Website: lowes
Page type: billing-address
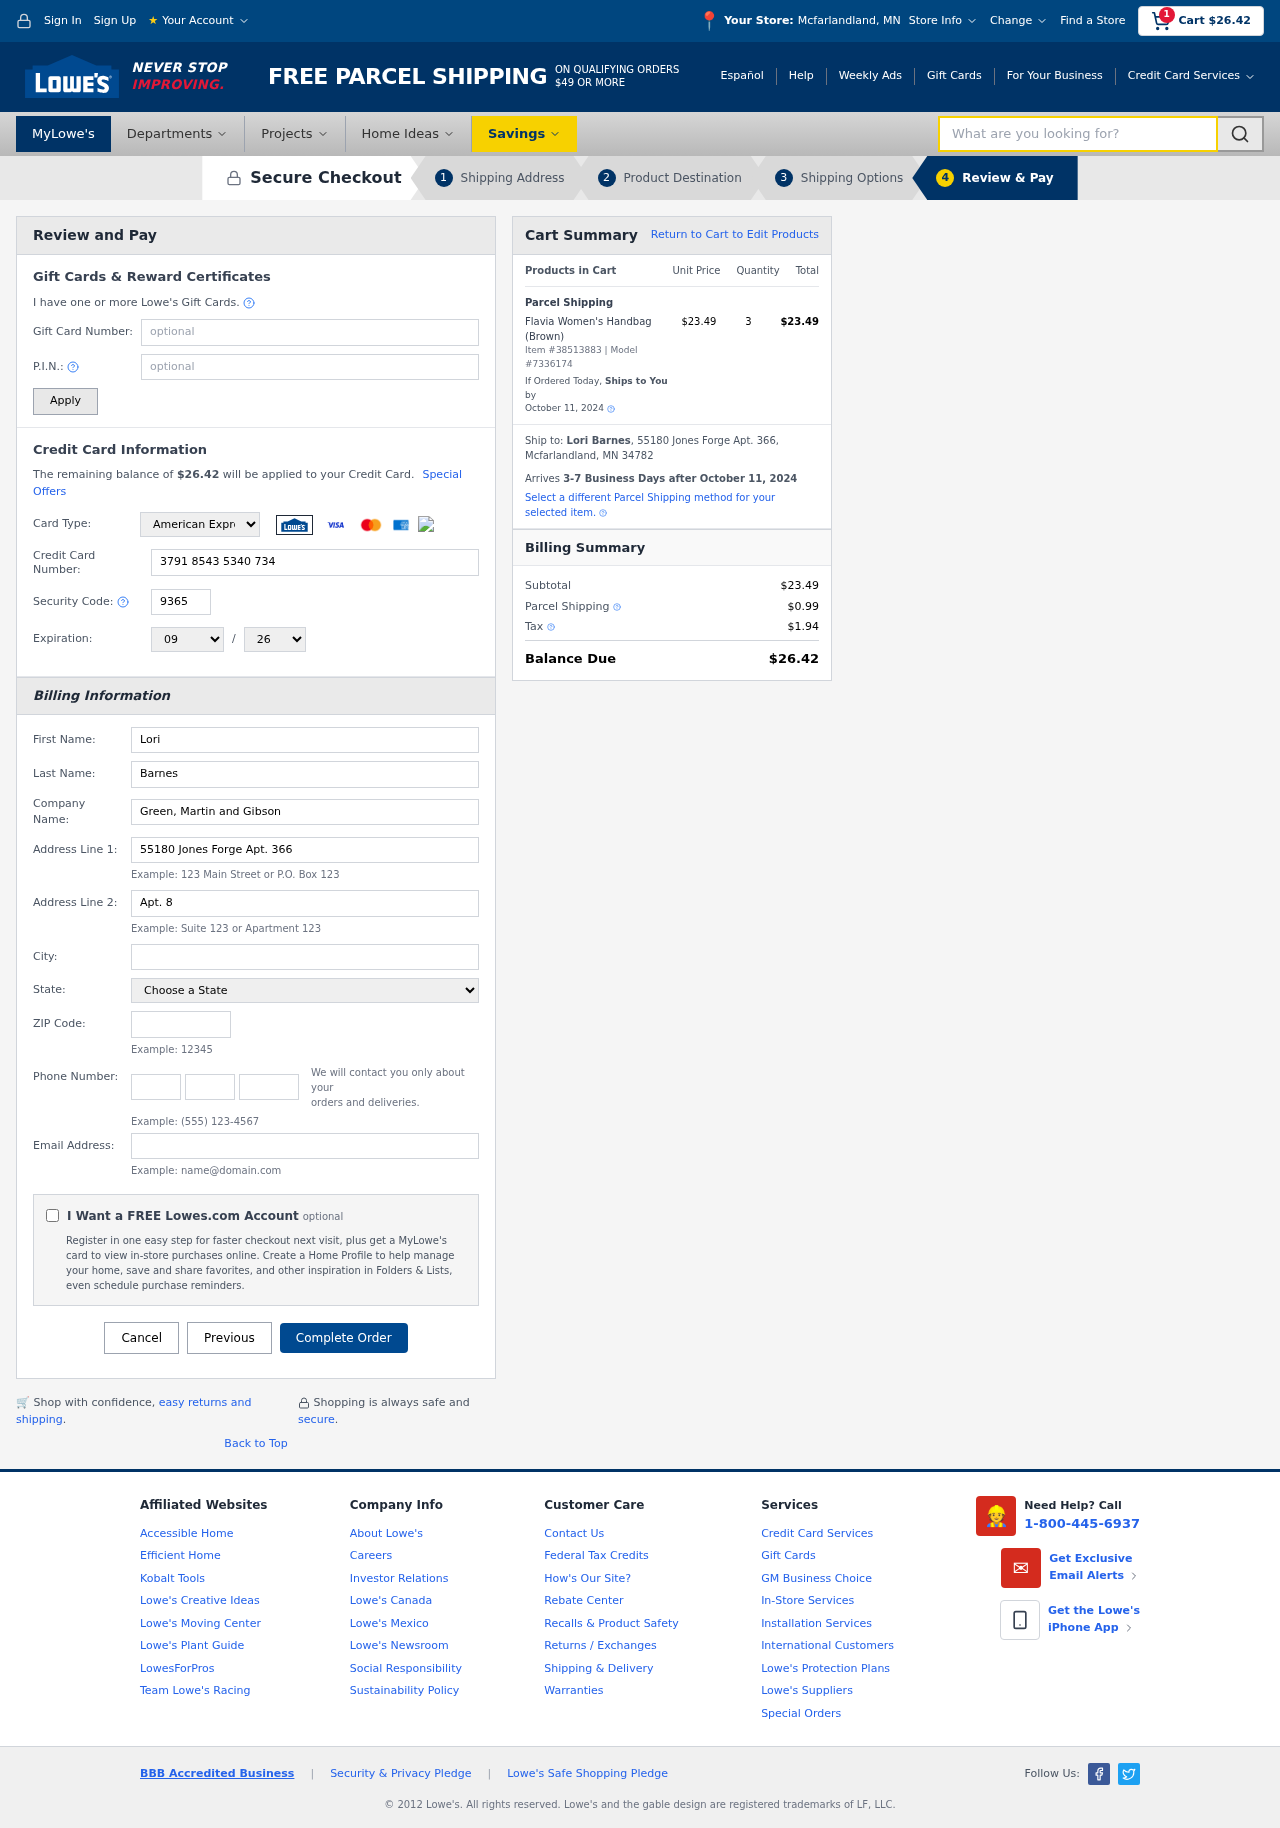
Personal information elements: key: PII_CARD_CVV
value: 9365
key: PII_CARD_EXPIRY_MONTH
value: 09
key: PII_CARD_EXPIRY_YEAR
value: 26
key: PII_CARD_NUMBER
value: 3791 8543 5340 734
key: PII_CARD_TYPE
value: American Express
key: PII_CITY
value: Mcfarlandland
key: PII_CITY_STATE
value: Mcfarlandland, MN
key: PII_COMPANY
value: Green, Martin and Gibson
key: PII_EMAIL
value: loribarnes@yahoo.com
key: PII_FIRSTNAME
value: Lori
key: PII_FULLNAME
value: Lori Barnes
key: PII_LASTNAME
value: Barnes
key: PII_PHONE_AREA
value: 380
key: PII_PHONE_PREFIX
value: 460
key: PII_PHONE_SUFFIX
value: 0813
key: PII_POSTCODE
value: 34782
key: PII_STATE
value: Minnesota
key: PII_STREET
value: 55180 Jones Forge Apt. 366
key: PII_STREET2
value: Apt. 834
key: PII_CITY_STATE_ZIP
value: Mcfarlandland, MN 34782
Product elements: key: PRODUCT1_NAME
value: Flavia Women's Handbag (Brown)
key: PRODUCT1_PRICE
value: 23.49
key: PRODUCT1_QUANTITY
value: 3
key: PRODUCT_ITEM_NUMBER
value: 38513883
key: PRODUCT_MODEL_NUMBER
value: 7336174
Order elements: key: ORDER_SUBTOTAL
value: $26.42
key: ORDER_TOTAL
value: $26.42
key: ORDER_SHIPPING_DATE
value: October 11, 2024
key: ORDER_SUBTOTAL
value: $23.49
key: ORDER_DELIVERY_DATE
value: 3-7 Business Days after October 11, 2024
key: ORDER_SHIPPING_DATE2
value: October 11, 2024
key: ORDER_SUBTOTAL2
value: $23.49
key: ORDER_SHIPPING_COST
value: $0.99
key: ORDER_TAX
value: $1.94
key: ORDER_TOTAL2
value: $26.42
Search elements: key: HEADER_SEARCH
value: What are you looking for?